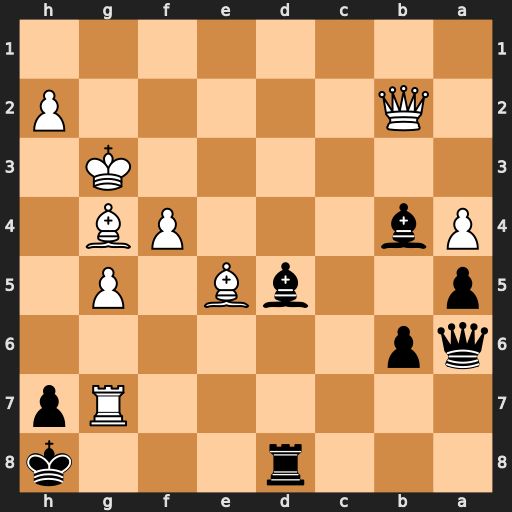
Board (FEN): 3r3k/6Rp/qp6/p2bB1P1/Pb3PB1/6K1/1Q5P/8
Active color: b
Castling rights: -
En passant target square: -
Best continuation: Be1+ Qf2 Qd3+ Kh4 Bxf2+